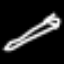
Label: pencil